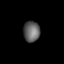
Tissue: lung
Cell type: T cells
Senescence score: 0.1965
Nuclear area (px): 332
Mean DAPI intensity: 97.816